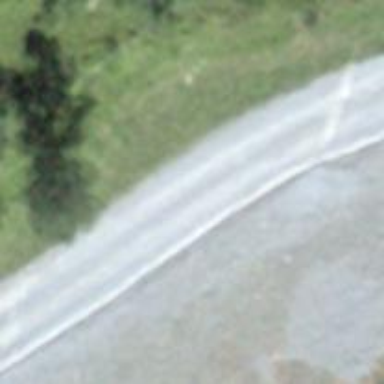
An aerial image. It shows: Passing place on the road.